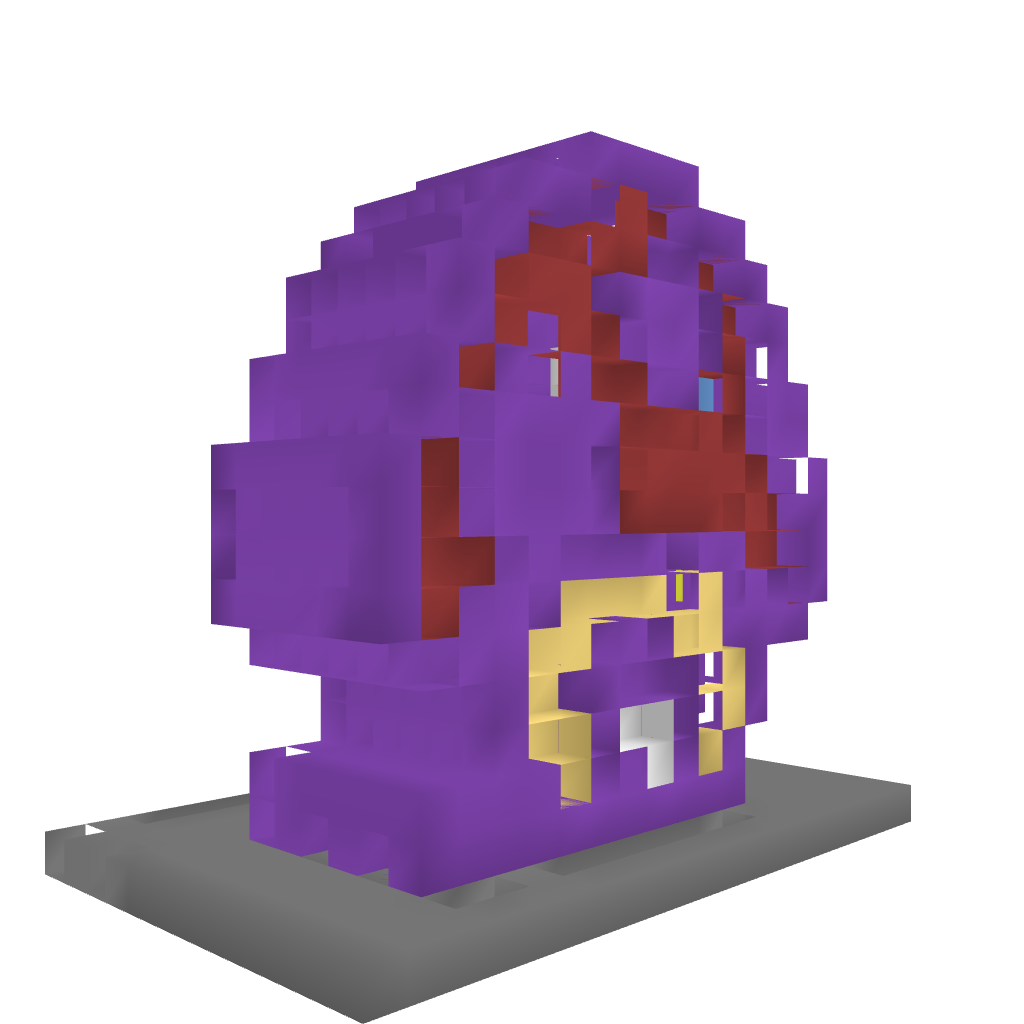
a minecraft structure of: Mario Bross 3 Mushroom house high quality mainly purple